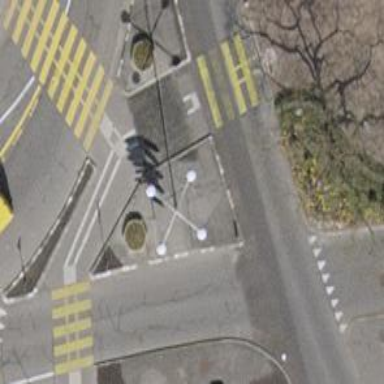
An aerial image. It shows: Bollard.